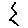
Label: zigzag